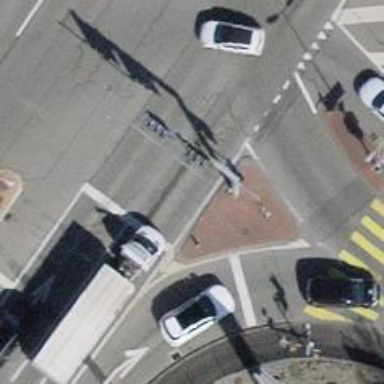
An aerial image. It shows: Road with traffic signals.